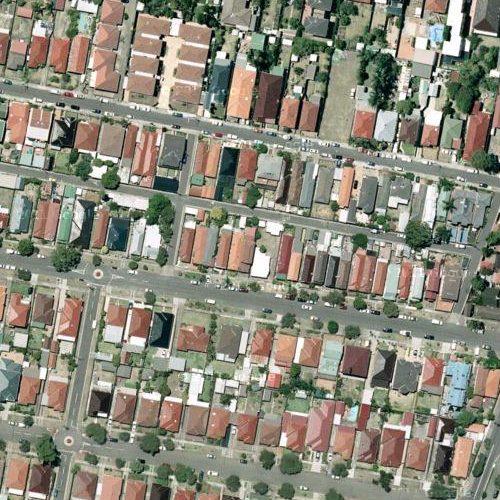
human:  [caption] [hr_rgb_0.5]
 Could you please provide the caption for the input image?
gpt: A residential area with many houses arranged neatly and divided by some roads .

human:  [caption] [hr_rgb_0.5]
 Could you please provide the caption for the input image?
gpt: There are many houses arranged neatly and divided into rectangles by some roads .

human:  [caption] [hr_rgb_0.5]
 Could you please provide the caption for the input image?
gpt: Many houses arranged neatly in the residentail area and divided into rectangles by some roads .

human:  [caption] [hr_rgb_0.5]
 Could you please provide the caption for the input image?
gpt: There are lots of houses with different colours of roofs in the residentail area .

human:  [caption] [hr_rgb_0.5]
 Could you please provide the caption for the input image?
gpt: A residential area with many houses divided into rectangles by some roads .